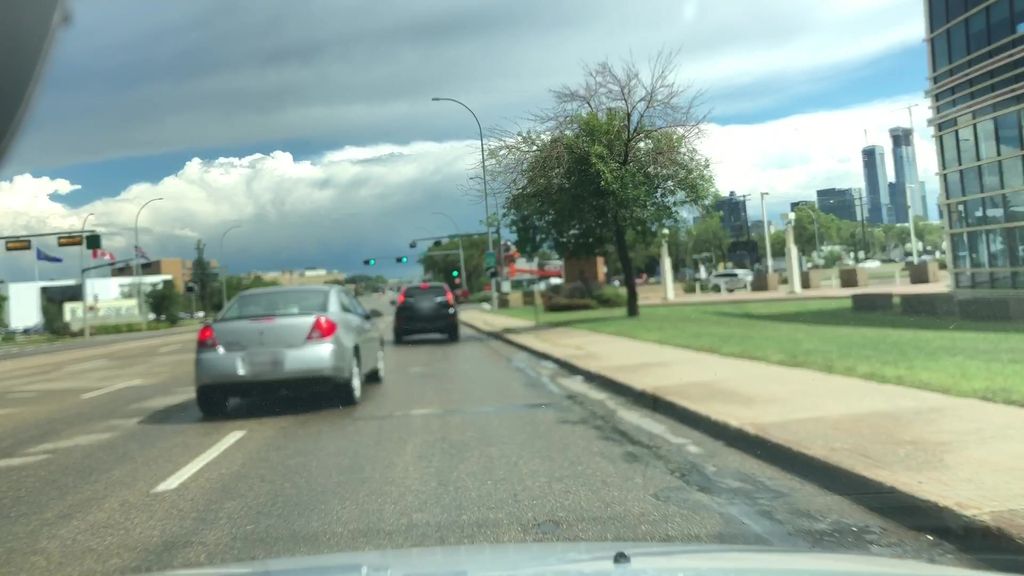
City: edmonton